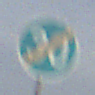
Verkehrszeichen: EndeMindestgeschwindigkeit
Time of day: MorningAfternoon
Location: Outdoor (Suburban)
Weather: PartlyCloudy
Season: NotSpecified
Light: Natural